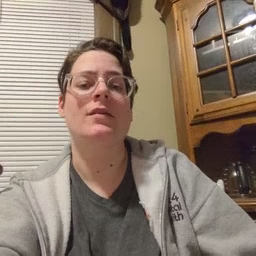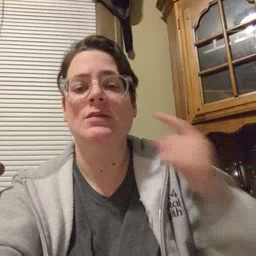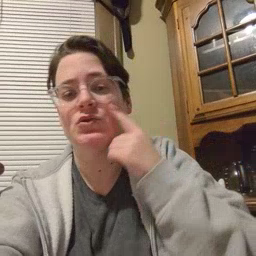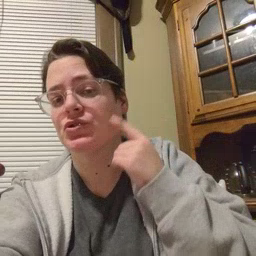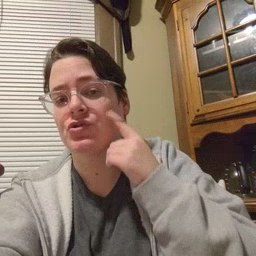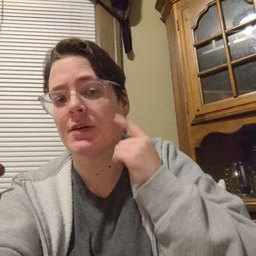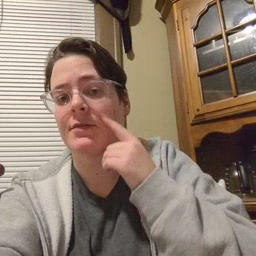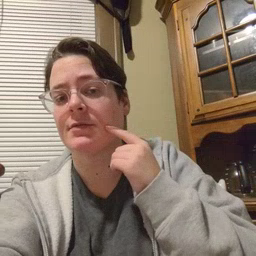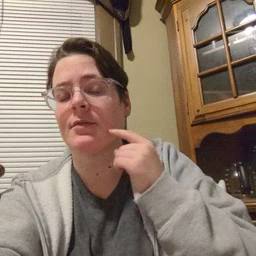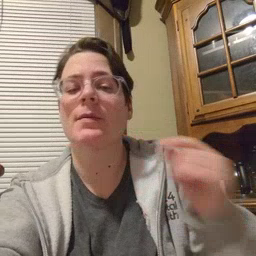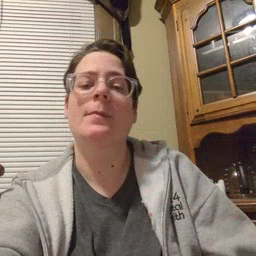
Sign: cheek